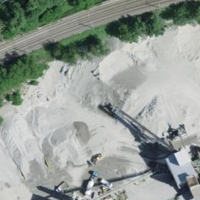
EUNIS habitat code: 56
Species observed at this site:
Saponaria ocymoides